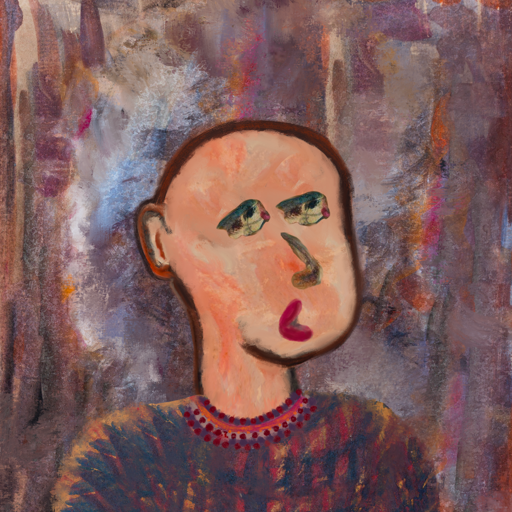
Background: Hypocrite, Head And Neck Side: Roy_Bahadur, Face Side: Pipe, Bust: In_The_Sun, Hair Side: Blank, Head Accessory: Blank, Second Necklace: Blank, Necklace: Roy_Bahadur, Baby: Blank